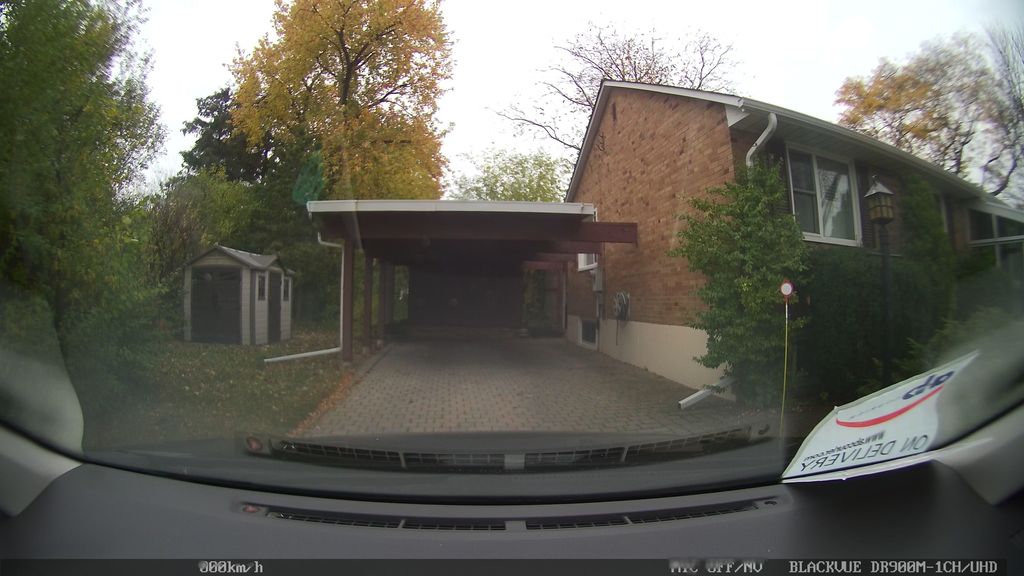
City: toronto